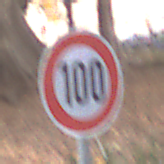
Verkehrszeichen: Geschwindigkeit100
Umgebung: Outdoor, Suburban
Tageszeit: MorningAfternoon
Wetter: PartlyCloudy
Licht: Natural
Jahreszeit: NotSpecified
Kontrast: LowContrast